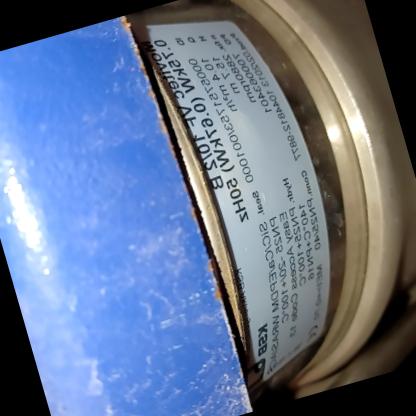
Klasa: tabliczka-znamionowa